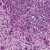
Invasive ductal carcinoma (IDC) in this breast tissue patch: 0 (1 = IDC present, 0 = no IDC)